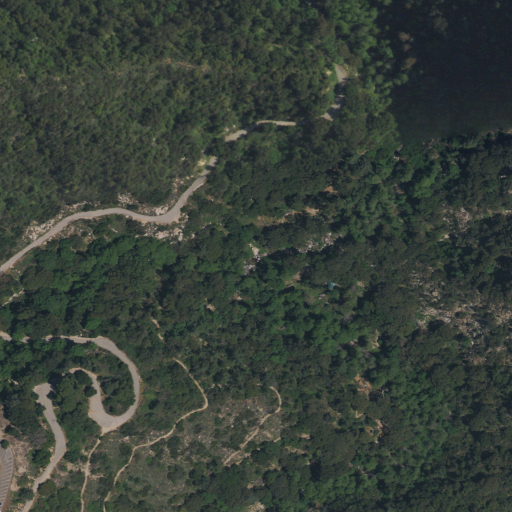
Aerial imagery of valley in California named San Olene Canyon containing grassland, open development, woody wetlands, herbaceous wetlands, evergreen forest, shrub, and low intensity development